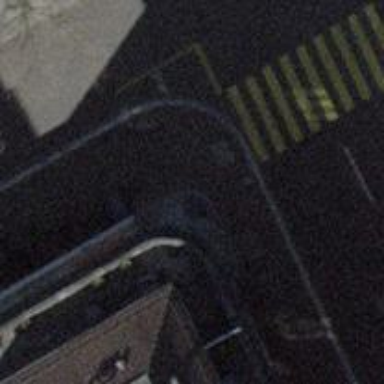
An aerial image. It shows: Kerb barrier.